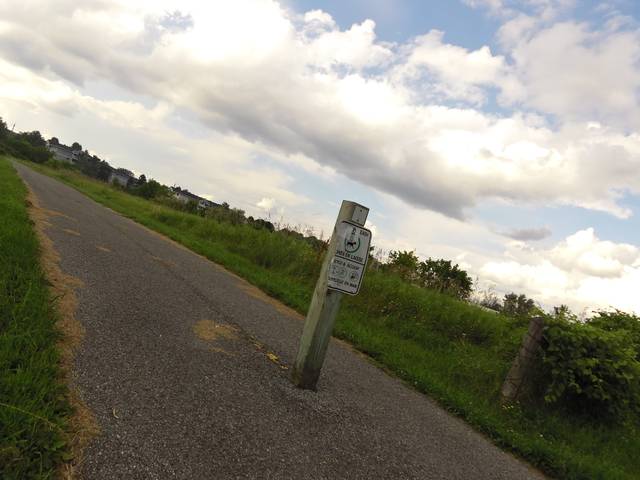
Region: Canada
Coordinates: 45.341, -75.724